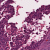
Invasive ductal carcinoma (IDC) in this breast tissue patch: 1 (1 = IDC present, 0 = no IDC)